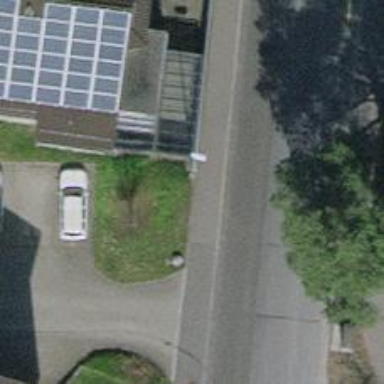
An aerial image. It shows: Support pole.